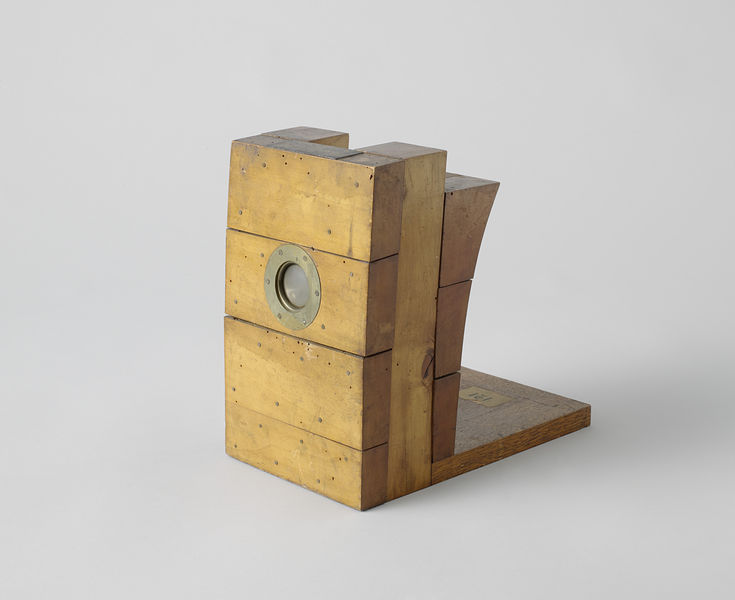
Titel: Model van een lucht- en lichtkoker
Künstler: Rijkswerf Vlissingen
Standort: Amsterdam
Institution: Rijksmuseum
Schlagwörter: bois, vieux, mur, artisanat, trou, objet, oculus, chose, engin, caméra, camera obscura, 121